Question: I am trying to only label a subset of bars in ggplot2. I thought the following would work but it defaults to labelling the centre of the group.
'''
library(tidyverse)
#> -- Attaching packages --------------------------------------- tidyverse 1.3.1 --
#> v ggplot2 3.3.5 v purrr 0.3.4
#> v tibble 3.1.6 v dplyr 1.0.7
#> v tidyr 1.1.4 v stringr 1.4.0
#> v readr 2.1.1 v forcats 0.5.1
#> -- Conflicts ------------------------------------------ tidyverse_conflicts() --
#> x dplyr::filter() masks stats::filter()
#> x dplyr::lag() masks stats::lag()
df <- iris |>
pivot_longer(-Species) |>
count(Species, name, wt = value, name = "value")
df |>
ggplot(aes(x = name, y = value, fill = Species)) +
geom_col(position = position_dodge()) +
geom_text(data = df[df$Species == "setosa", ], aes(label = value))
'''

So here I am looking to label the 'setosa' label.
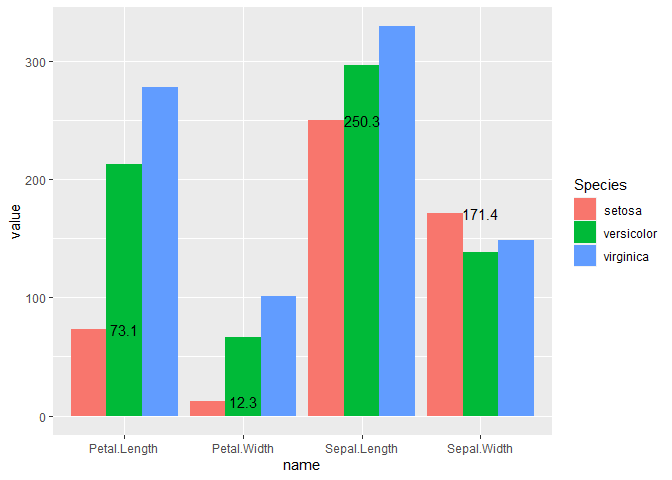
Answer: First you have to add 'position_dodge(width = .9' to dodge the text labels by the same amount as the bars, where .9 is the default width of 'geom_col'.
However, to make the dodging work all groups have to present in your data so you have to use the whole dataframe for 'geom_text' too. To label only one group use e.g. an 'ifelse' to set the labels for the other categories to an empty string.
'''
library(ggplot2)
library(dplyr)
library(tidyr)
df <- iris |>
pivot_longer(-Species) |>
count(Species, name, wt = value, name = "value")
df |>
ggplot(aes(x = name, y = value, fill = Species)) +
geom_col(position = position_dodge()) +
geom_text(aes(label = ifelse(Species == "setosa", value, "")),
position = position_dodge(width = .9), vjust = 0)
'''